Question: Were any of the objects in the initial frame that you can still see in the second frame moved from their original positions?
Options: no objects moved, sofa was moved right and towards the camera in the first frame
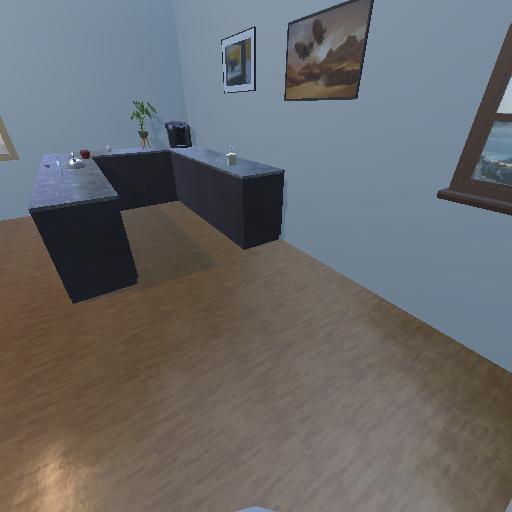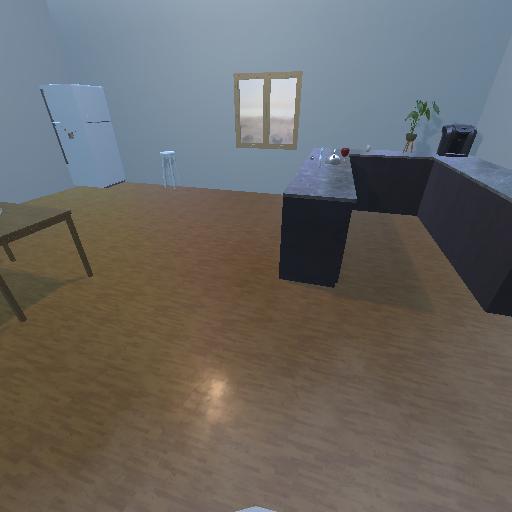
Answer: no objects moved